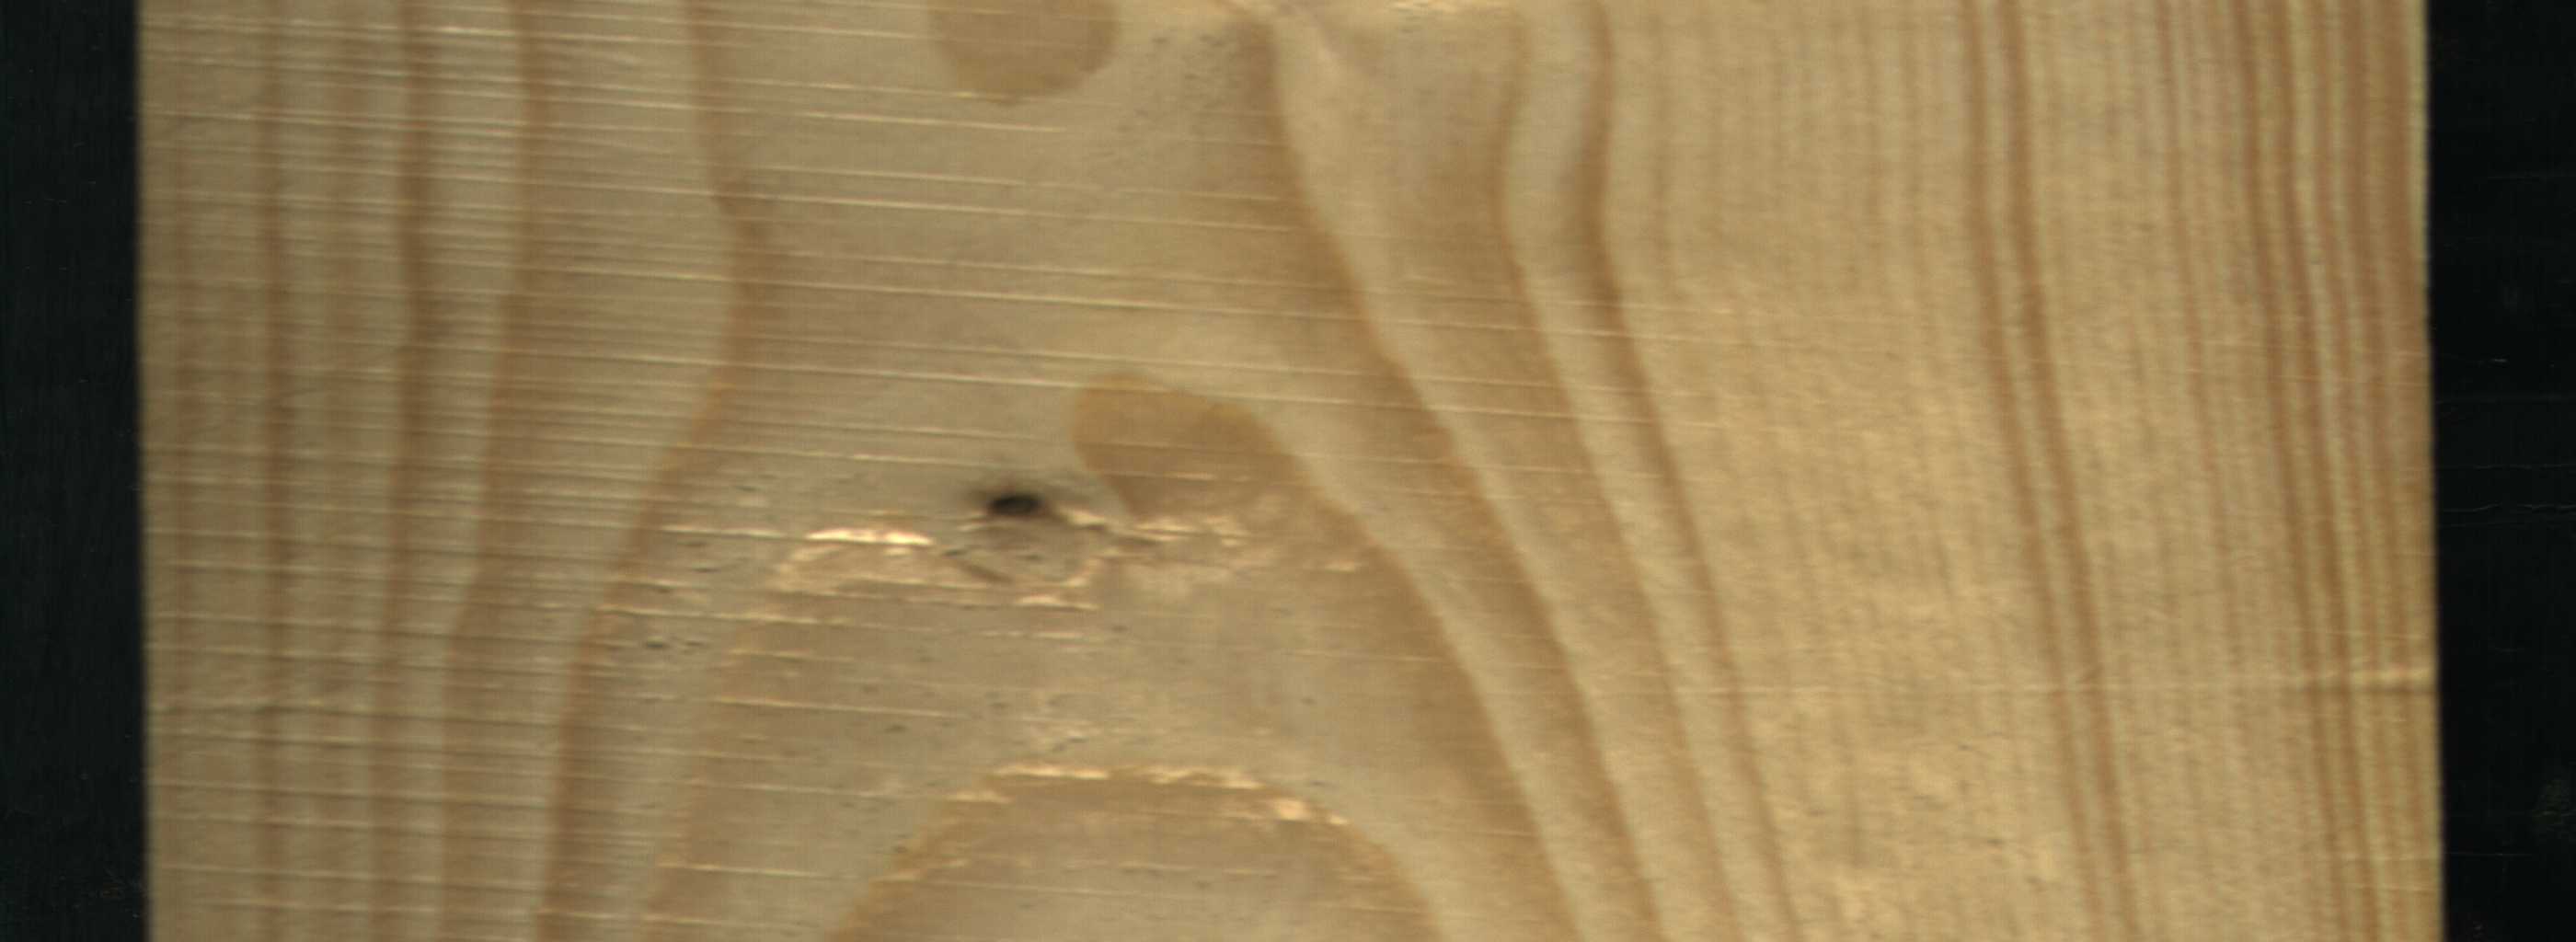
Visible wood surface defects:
Dead_Knot